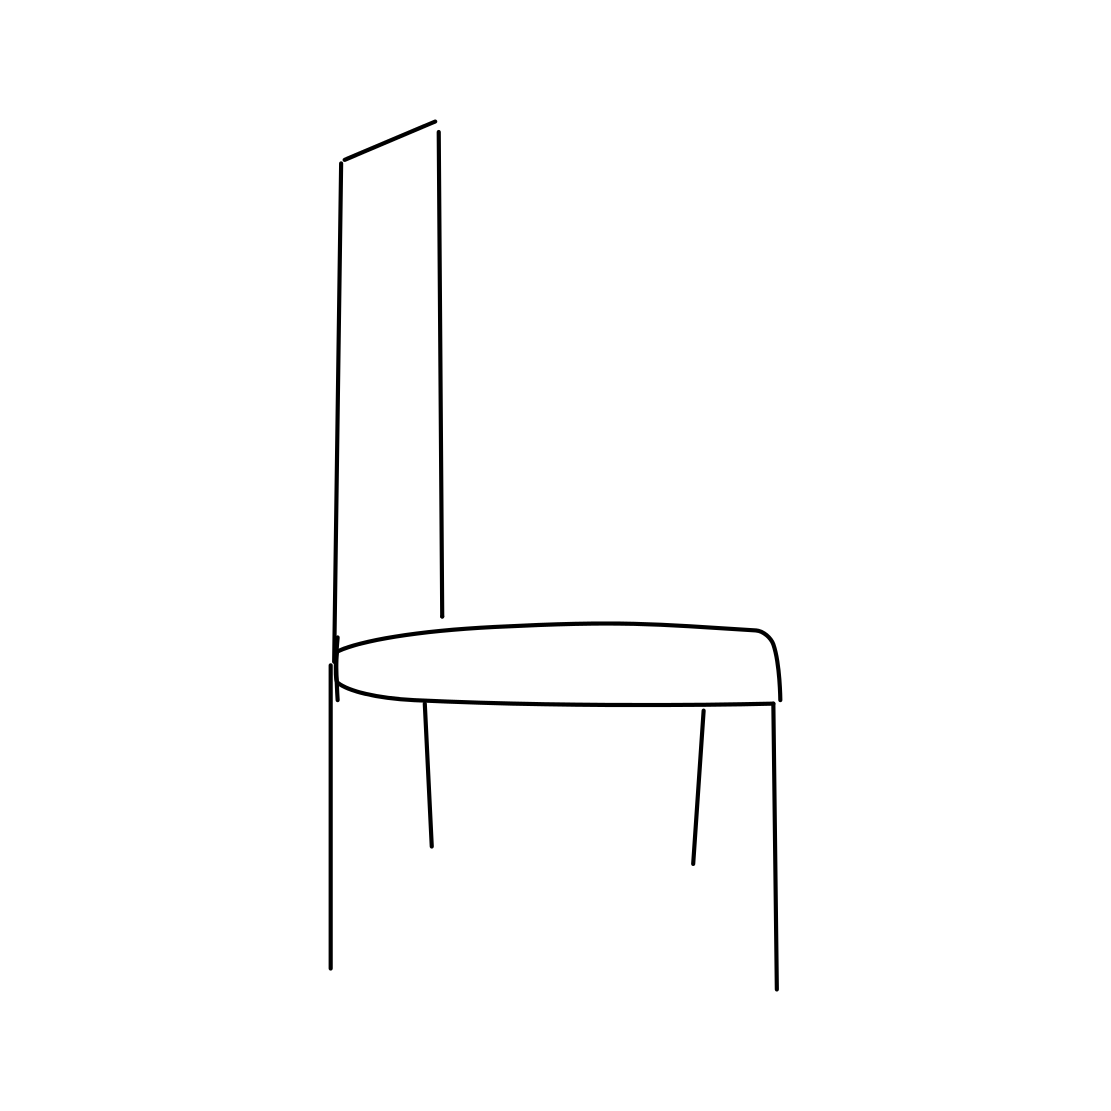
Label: chair